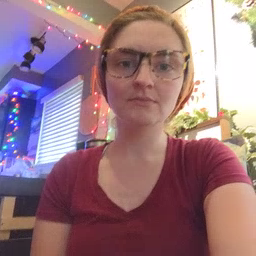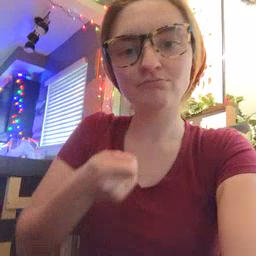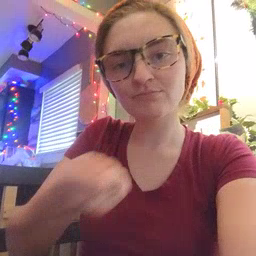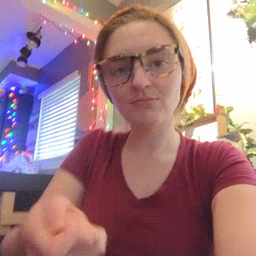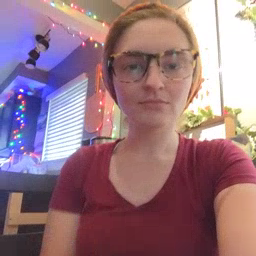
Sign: vacuum